Question: How do I get a tooltip that is attached to the mouse cursor using C#? I'm trying to achieve an effect like the following, a small tooltip showing the status of Ctrl / Shift / Alt keys.
I'm currently using a 'Tooltip' but it refuses to display unless it has about 2 lines of text.
'''
tt = new ToolTip();
tt.AutomaticDelay = 0;
tt.ShowAlways = true;
tt.SetToolTip(this, " ");
'''
In mouse move:
'''
tt.ToolTipTitle = ".....";
'''

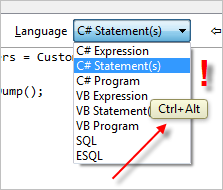
Answer: So I don't think there is any way you could do this purely with managed code. You would have to go native.
The way I see it there are two options.
1. P/Invoke the SendMessage function. Set the hwnd to your target window and pass in a TTM_ADDTOOL message and a TOOLINFO structure for the lParam. This is useful when you want a tooltip on an external window you haven't created (one that isn't in your app). You could get its hwnd by calling FindWindow. See how all this is done here in this article. You just have to add the P/Invoke.
2. Apparently you can use the CreateWindowEx() function with TOOLTIPS_CLASS as a classname and it will generate a tooltip for you. Something like this: HWND hwndTip = CreateWindowEx(NULL, TOOLTIPS_CLASS, NULL,
WS_POPUP | TTS_NOPREFIX | TTS_ALWAYSTIP,
CW_USEDEFAULT, CW_USEDEFAULT,
CW_USEDEFAULT, CW_USEDEFAULT,
hwndParent, NULL, hinstMyDll,
NULL);
SetWindowPos(hwndTip, HWND_TOPMOST,0, 0, 0, 0,
SWP_NOMOVE | SWP_NOSIZE | SWP_NOACTIVATE);
See the whole article here: http://msdn.microsoft.com/en-us/library/windows/desktop/bb760250(v=vs.85).aspx
---
To get you upto speed, you would have something like this defined in you .NET code. I got the definition from <URL>.
You will find all the structures I've mentioned in my answer on the same website (or other similar ones) Once you have defined all of them in your code, you can then easily transpose/port the C samples that are in my answer and the linked articles.:
'''
class NativeFunctions
{
[DllImport("user32.dll", SetLastError=true)]
static extern IntPtr CreateWindowEx(
WindowStylesEx dwExStyle,
string lpClassName,
string lpWindowName,
WindowStyles dwStyle,
int x,
int y,
int nWidth,
int nHeight,
IntPtr hWndParent,
IntPtr hMenu,
IntPtr hInstance,
IntPtr lpParam);
}
'''